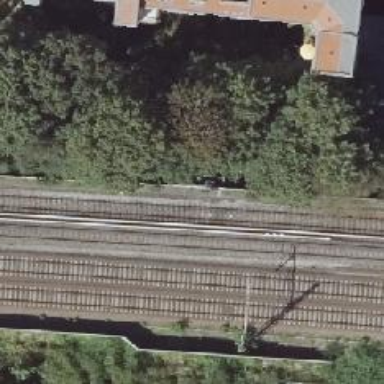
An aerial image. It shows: Solitary milestone along the railway.